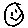
Label: circle